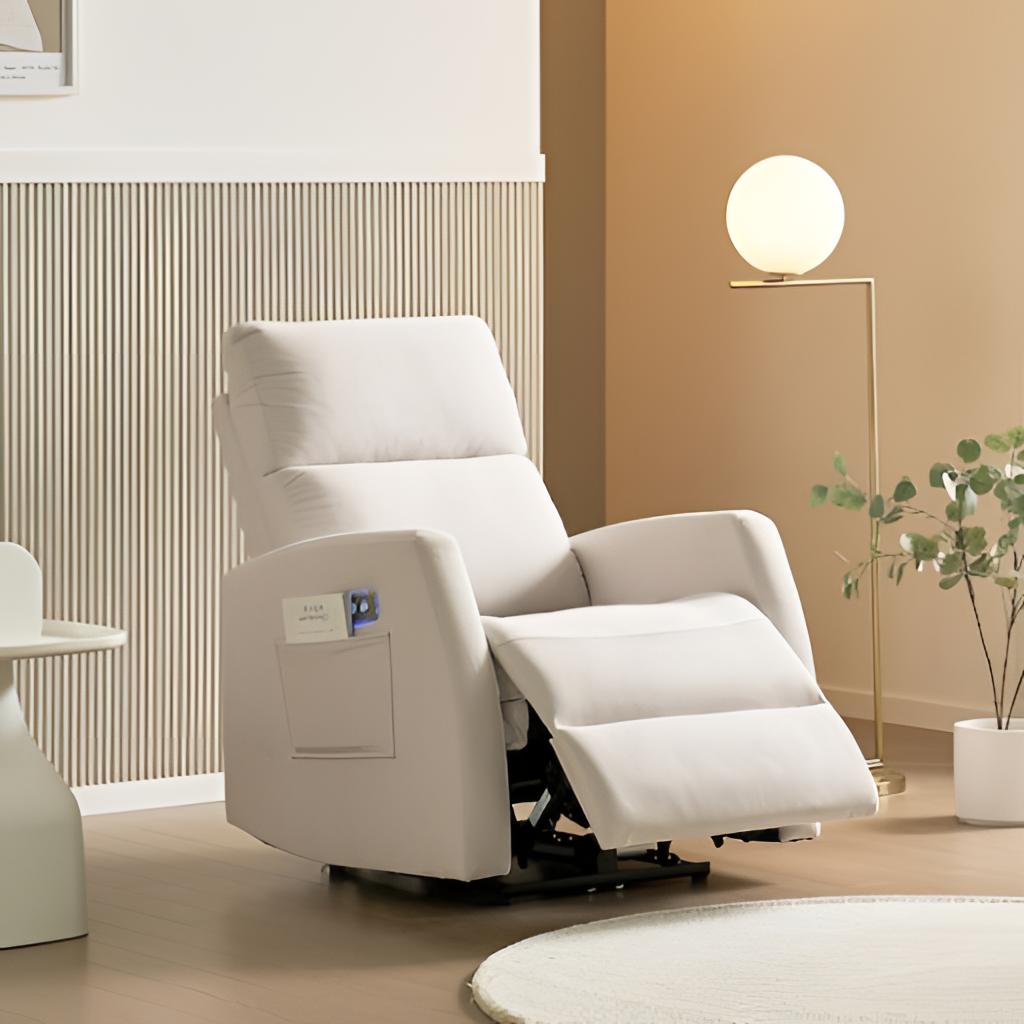
cream fabric recliner, living room, contemporary, wood flooring, with plank pattern, cream paint wallpaper, with vertical striped pattern